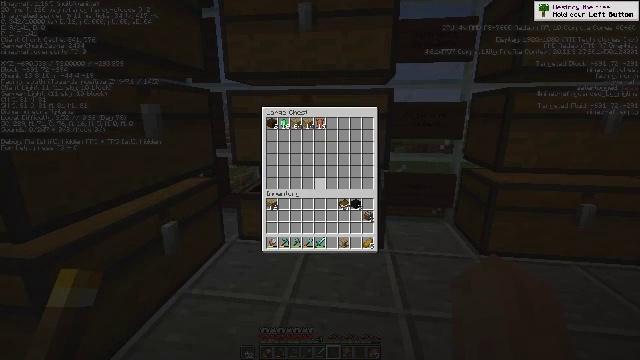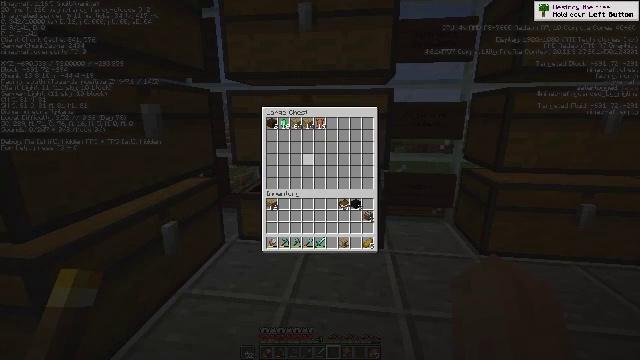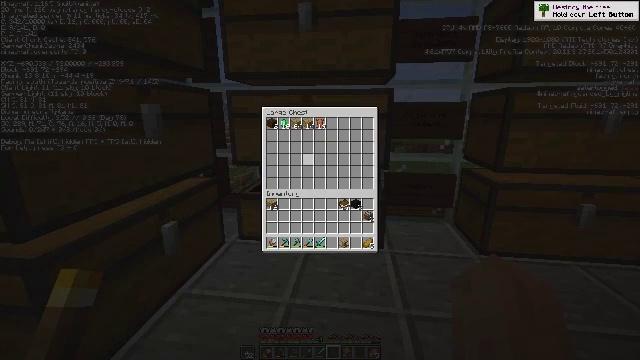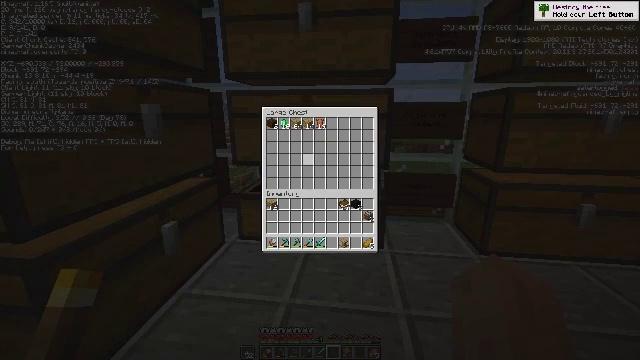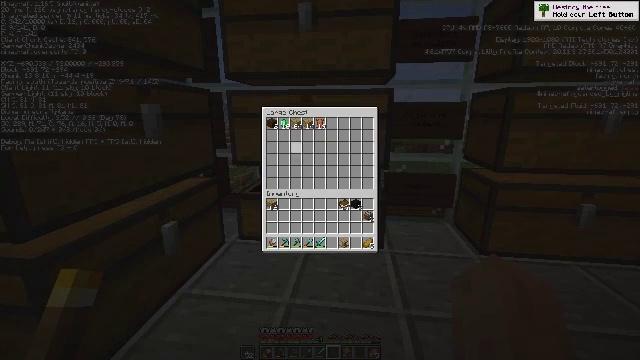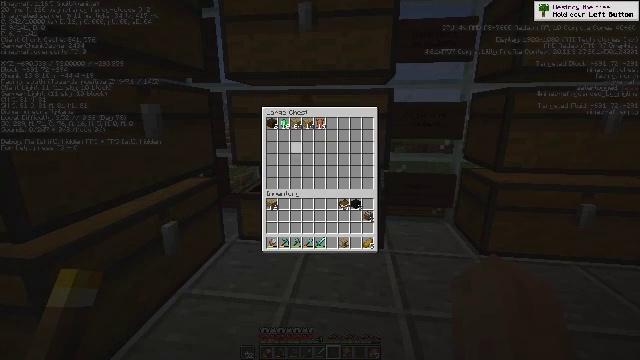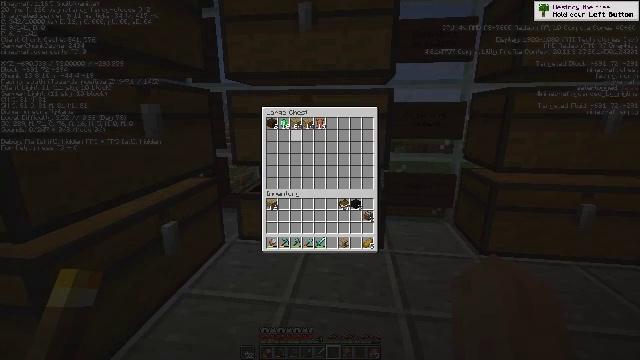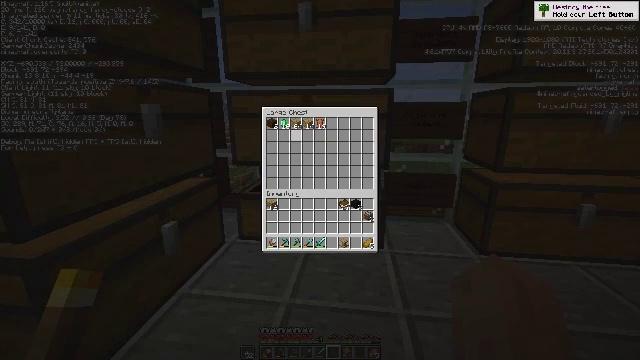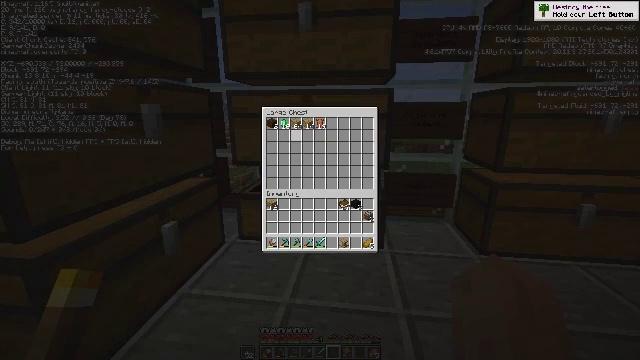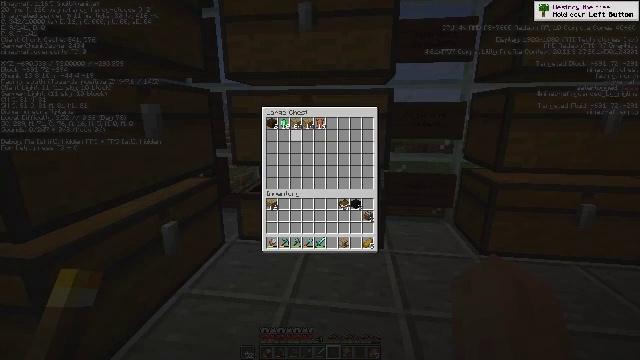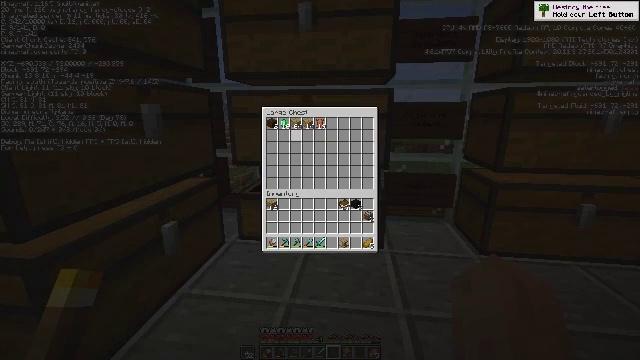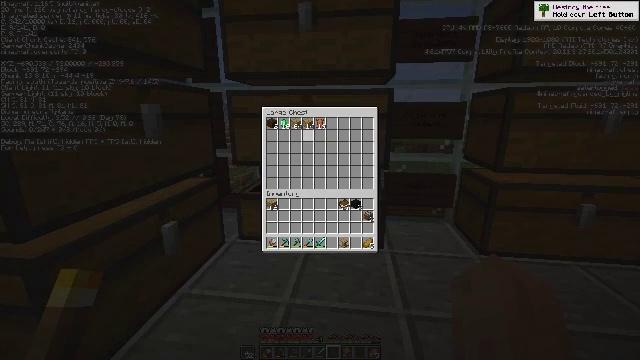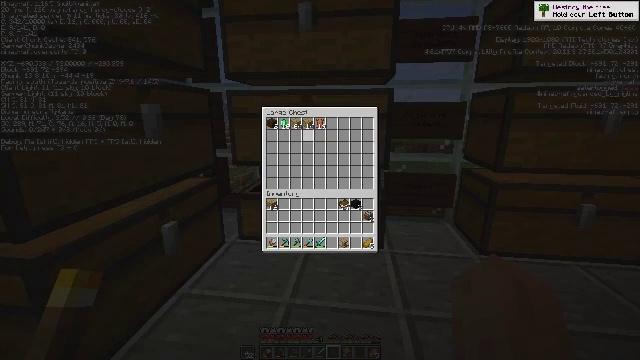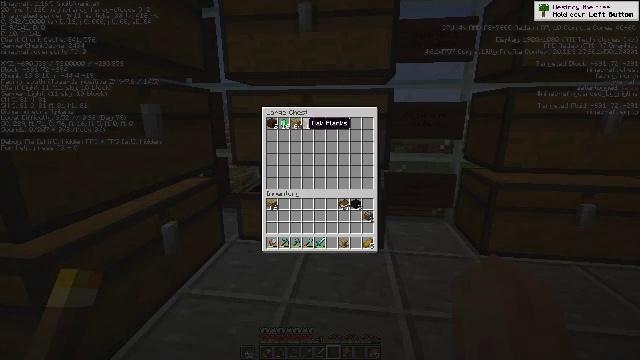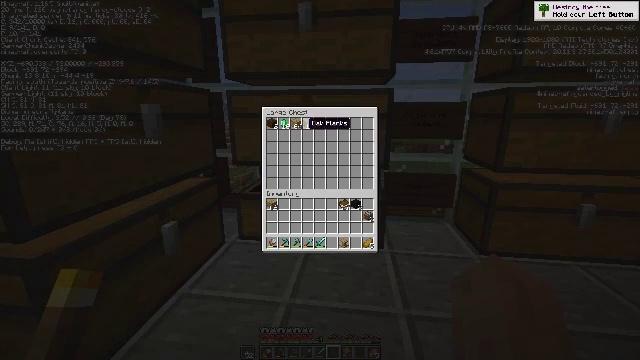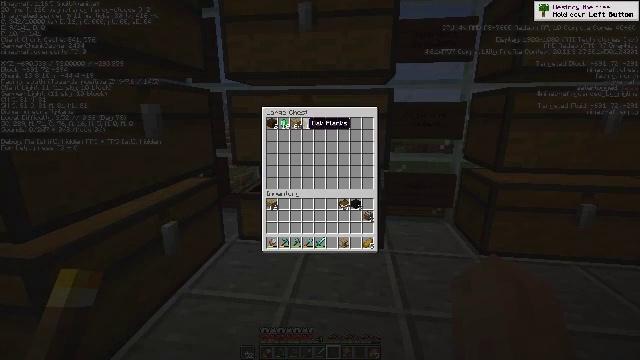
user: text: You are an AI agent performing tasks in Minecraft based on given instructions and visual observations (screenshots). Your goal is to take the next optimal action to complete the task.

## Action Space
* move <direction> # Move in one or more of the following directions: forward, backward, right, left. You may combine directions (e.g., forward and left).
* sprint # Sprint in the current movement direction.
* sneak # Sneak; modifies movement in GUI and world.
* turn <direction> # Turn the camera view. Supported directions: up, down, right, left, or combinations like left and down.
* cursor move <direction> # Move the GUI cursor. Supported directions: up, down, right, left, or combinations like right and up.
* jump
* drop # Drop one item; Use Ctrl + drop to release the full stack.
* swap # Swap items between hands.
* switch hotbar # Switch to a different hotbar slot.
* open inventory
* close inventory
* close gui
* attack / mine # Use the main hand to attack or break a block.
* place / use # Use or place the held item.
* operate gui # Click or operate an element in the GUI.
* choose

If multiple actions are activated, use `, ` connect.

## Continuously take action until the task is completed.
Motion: motion action
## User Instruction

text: Open the crafting table to make a black bed.
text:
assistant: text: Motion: turn left and up
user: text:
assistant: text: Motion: no_op
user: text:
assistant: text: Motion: no_op
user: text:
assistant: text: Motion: turn up
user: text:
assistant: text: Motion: no_op
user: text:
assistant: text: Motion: turn up
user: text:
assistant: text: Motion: no_op
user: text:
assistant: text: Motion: no_op
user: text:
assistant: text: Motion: no_op
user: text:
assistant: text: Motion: no_op
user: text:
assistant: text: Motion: no_op
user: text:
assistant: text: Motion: no_op
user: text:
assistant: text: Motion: no_op
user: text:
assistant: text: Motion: no_op
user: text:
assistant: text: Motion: no_op
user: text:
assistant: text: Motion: no_op
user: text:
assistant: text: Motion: attack / mine
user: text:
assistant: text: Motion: attack / mine
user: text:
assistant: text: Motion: attack / mine
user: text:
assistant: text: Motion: no_op
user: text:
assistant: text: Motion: turn down
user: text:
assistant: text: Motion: turn down
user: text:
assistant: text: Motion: no_op
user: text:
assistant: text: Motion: turn down
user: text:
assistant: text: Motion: turn left and down
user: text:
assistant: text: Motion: turn left and down
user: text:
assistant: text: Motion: turn down
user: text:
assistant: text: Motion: no_op
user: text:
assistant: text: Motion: no_op
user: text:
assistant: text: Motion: no_op